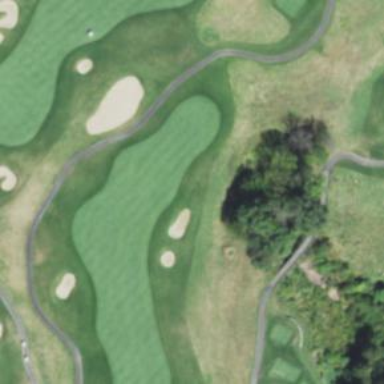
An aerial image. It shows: Area with grass used as rough in golf course.